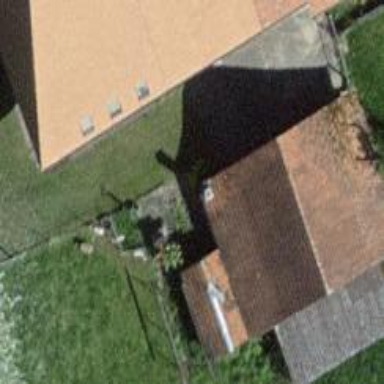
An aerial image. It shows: Rural barn.